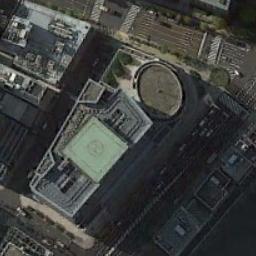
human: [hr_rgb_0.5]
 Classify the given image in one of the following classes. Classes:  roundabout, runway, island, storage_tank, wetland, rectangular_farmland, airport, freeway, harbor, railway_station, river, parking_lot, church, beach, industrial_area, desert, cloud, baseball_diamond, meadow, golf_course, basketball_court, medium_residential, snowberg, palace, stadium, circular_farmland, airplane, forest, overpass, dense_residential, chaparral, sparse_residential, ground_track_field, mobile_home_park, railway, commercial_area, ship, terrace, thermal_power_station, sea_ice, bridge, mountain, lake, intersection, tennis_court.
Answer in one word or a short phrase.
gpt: commercial_area